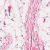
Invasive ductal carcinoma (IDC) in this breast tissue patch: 0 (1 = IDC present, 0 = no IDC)